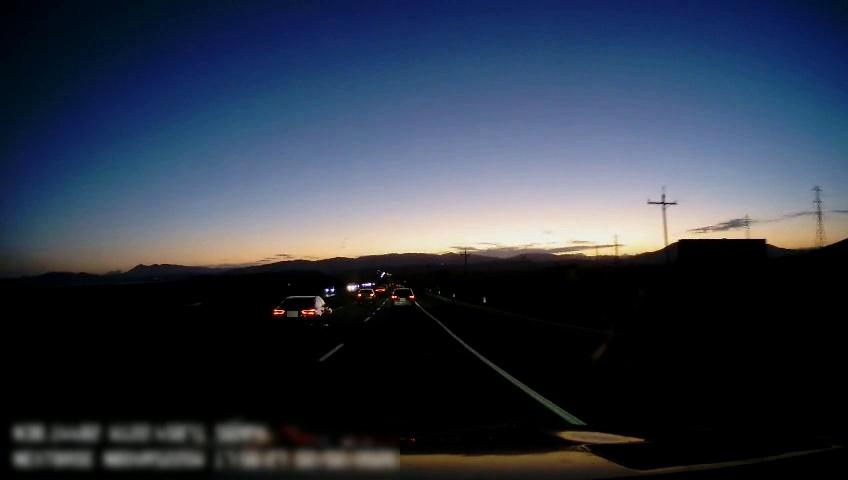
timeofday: Dusk/Dawn/Twilight
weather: Sunny
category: Drivable Space
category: Vehicles | Car
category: Vehicles | Car
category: Vehicles | SUV
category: Vehicles | SUV
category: Vehicles | Car
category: Lanes | Alternate Lane
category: Lanes | Current Lane
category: Lanes | Current Lane